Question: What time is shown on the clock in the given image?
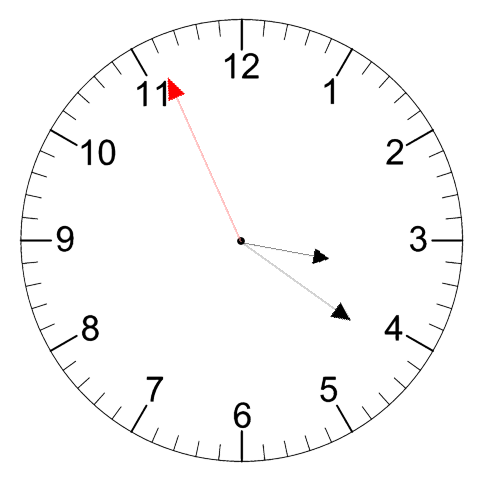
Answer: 03:20:56